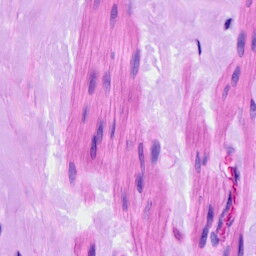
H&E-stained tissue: Ovarian